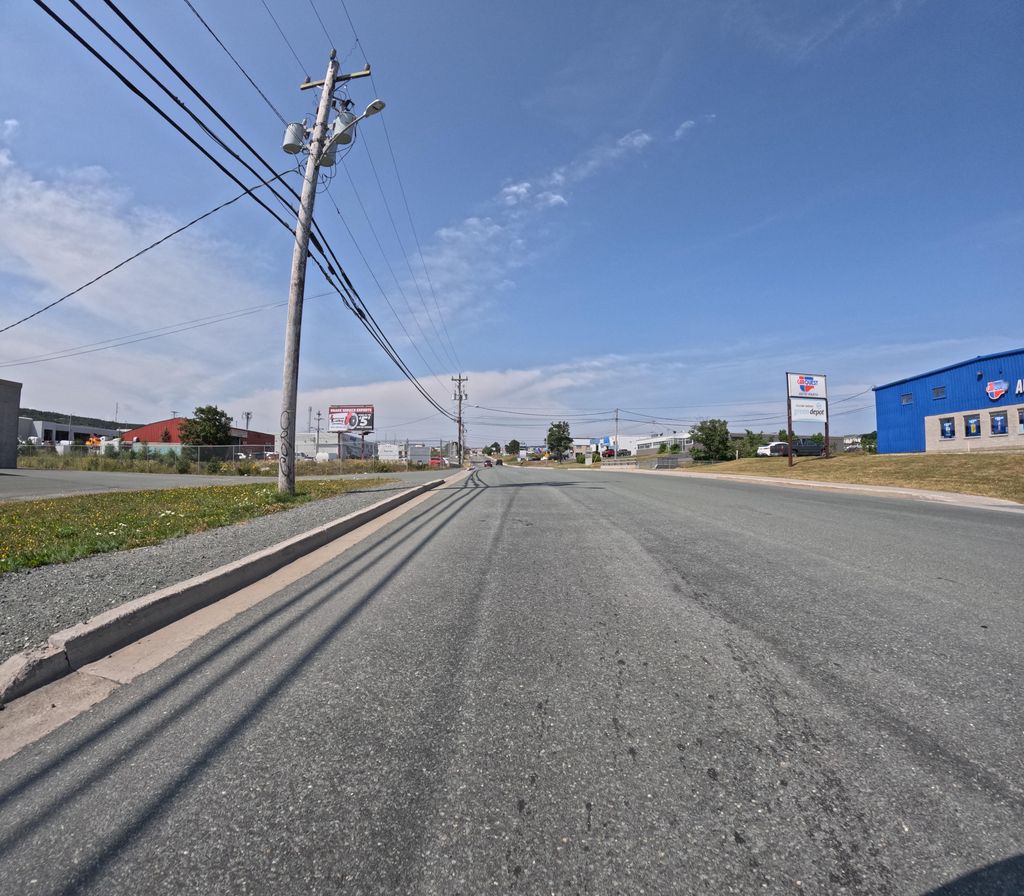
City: st_johns